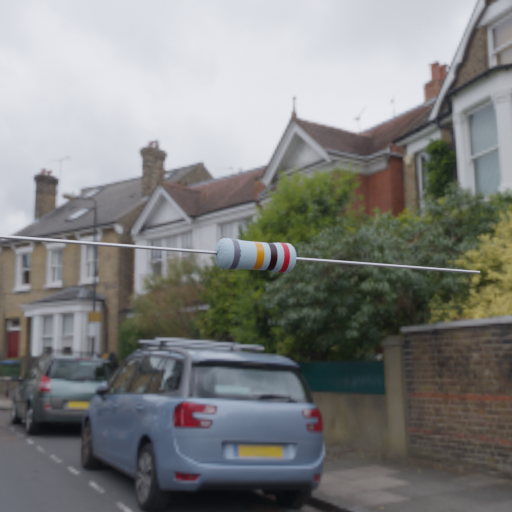
Resistor colour bands (in order): gray, orange, black, red